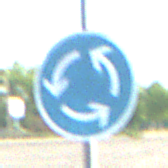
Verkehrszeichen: Kreisverkehr
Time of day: MorningAfternoon
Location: Outdoor (Suburban)
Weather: PartlyCloudy
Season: NotSpecified
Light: Natural